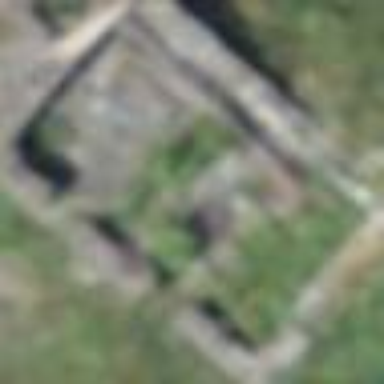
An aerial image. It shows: Ruins of building.